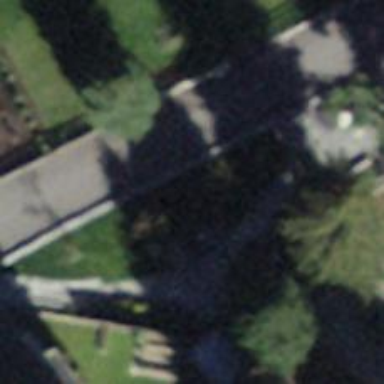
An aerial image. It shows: Fountain.